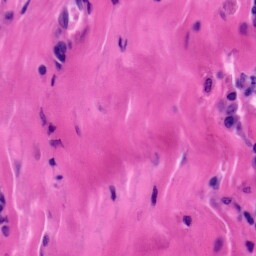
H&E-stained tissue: Tonsil